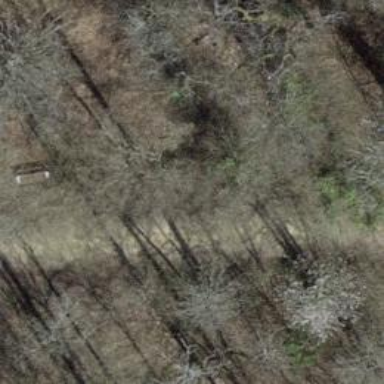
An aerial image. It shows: Brown bench.